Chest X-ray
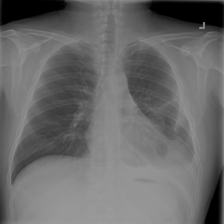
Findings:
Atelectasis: negative
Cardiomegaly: negative
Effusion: negative
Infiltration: negative
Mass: negative
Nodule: negative
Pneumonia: negative
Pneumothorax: negative
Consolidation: negative
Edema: negative
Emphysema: negative
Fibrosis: negative
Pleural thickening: negative
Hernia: negative